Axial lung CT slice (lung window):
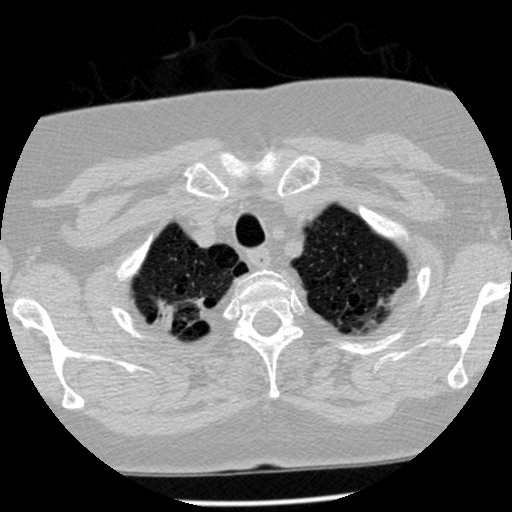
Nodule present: no